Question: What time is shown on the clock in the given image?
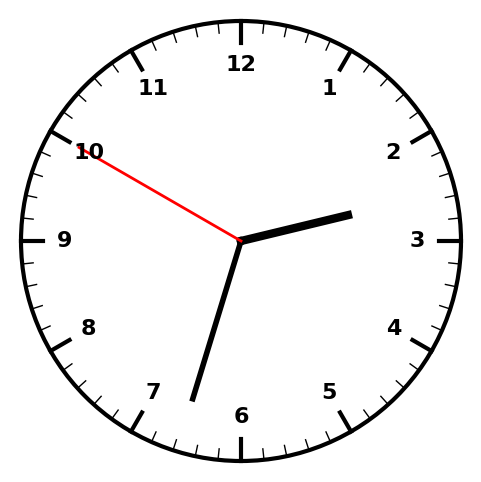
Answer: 02:32:50